Question: When I draw a figure using 'matplotlib' how do I save it without extra margins?
Usually when I save it as
'''
plt.savefig("figure.png") # or .pdf
'''
I get it with some margins:
>
Example:
'''
import matplotlib.pyplot as plt
import networkx as nx
G=nx.Graph()
G.add_edge('a','b',weight=1)
G.add_edge('a','c',weight=1)
G.add_edge('a','d',weight=1)
G.add_edge('a','e',weight=1)
G.add_edge('a','f',weight=1)
G.add_edge('a','g',weight=1)
pos=nx.spring_layout(G)
nx.draw_networkx_nodes(G,pos,node_size=1200,node_shape='o',node_color='0.75')
nx.draw_networkx_edges(G,pos,
width=2,edge_color='b')
plt.axis('off')
plt.savefig("degree.png", bbox_inches="tight")
plt.show()
'''
Update 2:
The spaces are set inside the axes.. This is clear if I remove 'plt.axis('off')'
So I think there is some trick to use with the package Networkx.
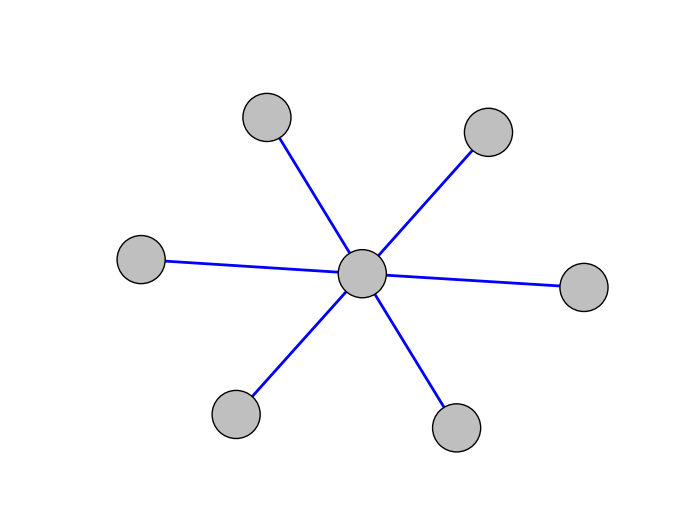
Answer: add the codes below to control plot limits before saving.
try different values of 'cut', like from 1.05 to 1.50, until you see fit.
'''
# adjust the plot limits
cut = 1.05
xmax= cut*max(xx for xx,yy in pos.values())
ymax= cut*max(yy for xx,yy in pos.values())
plt.xlim(0,xmax)
plt.ylim(0,ymax)
'''